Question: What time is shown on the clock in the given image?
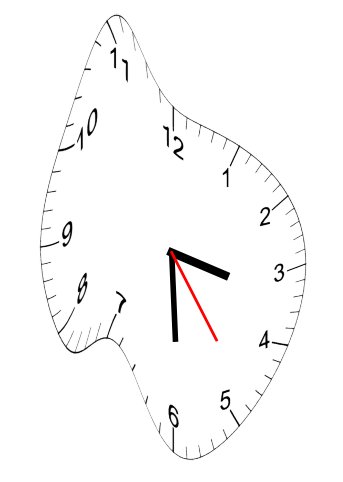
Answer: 03:29:24